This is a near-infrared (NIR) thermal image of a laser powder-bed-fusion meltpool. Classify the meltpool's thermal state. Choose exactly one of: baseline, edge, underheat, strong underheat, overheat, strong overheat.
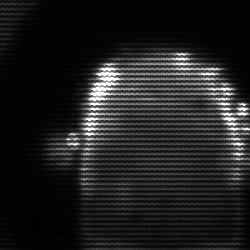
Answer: baseline